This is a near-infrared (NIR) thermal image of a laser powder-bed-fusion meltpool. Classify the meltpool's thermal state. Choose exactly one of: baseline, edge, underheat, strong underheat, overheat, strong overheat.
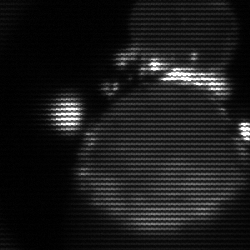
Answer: edge